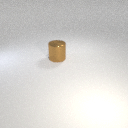
large brown metal cylinder